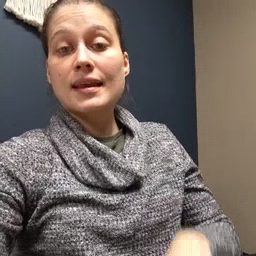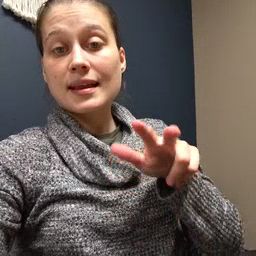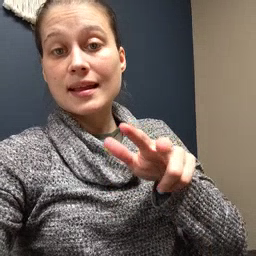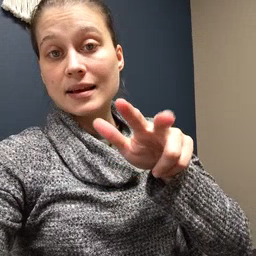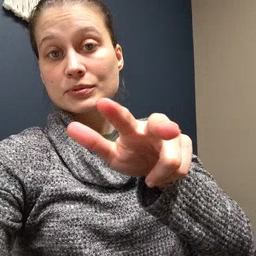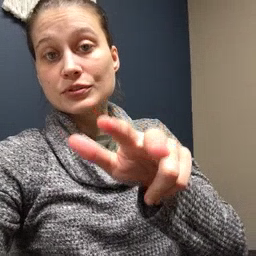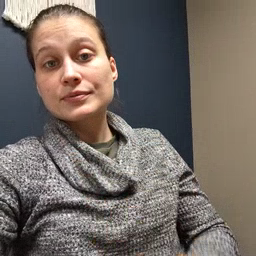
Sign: helicopter